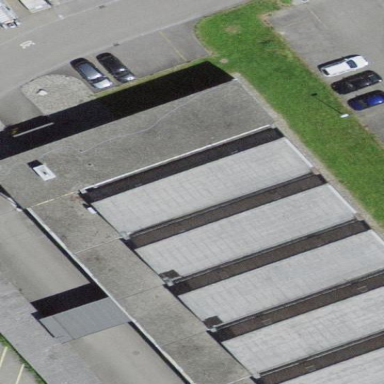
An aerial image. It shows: Commercial building with sawtooth roof shape.